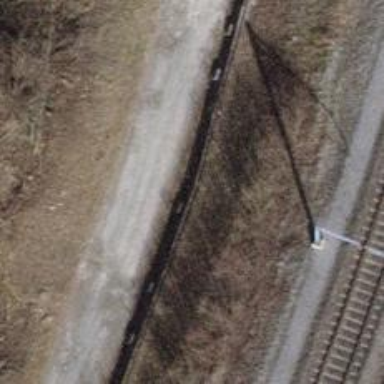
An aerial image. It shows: Retaining wall.